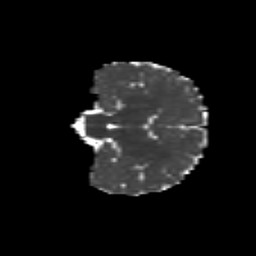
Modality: MD
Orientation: coronal
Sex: female
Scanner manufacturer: siemens
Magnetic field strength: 3 T
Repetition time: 5 s
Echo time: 0.071 s